Aerial crown-view tile of a tropical tree (Barro Colorado Island, Panama), acquired 20250818:
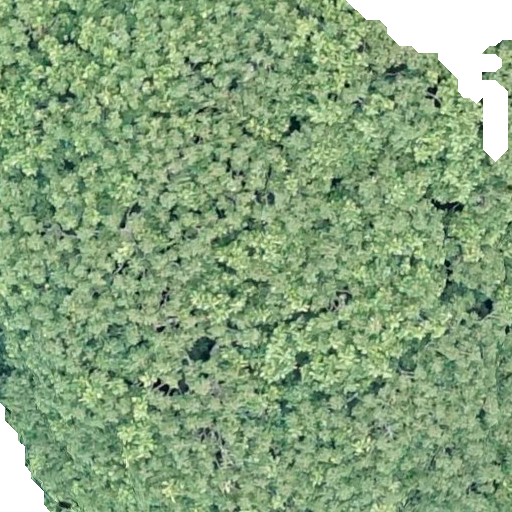
Species: Dipteryx oleifera
GBIF accepted scientific name: Dipteryx oleifera
Crown area: 643.011 m²